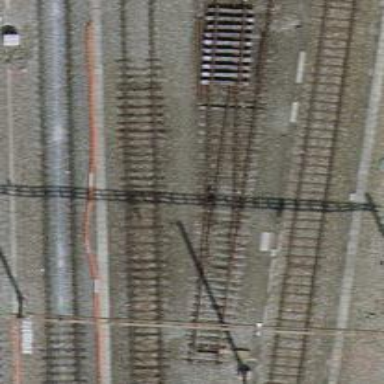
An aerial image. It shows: Single-track railway siding.